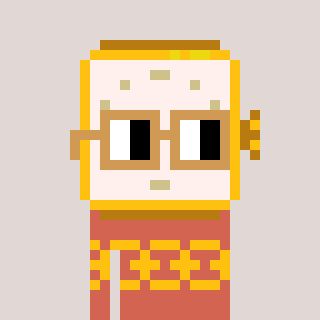
a pixel art character with square brown glasses, a watch-shaped head and a peachy-colored body on a warm background